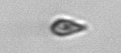
Label: Cryptophyta